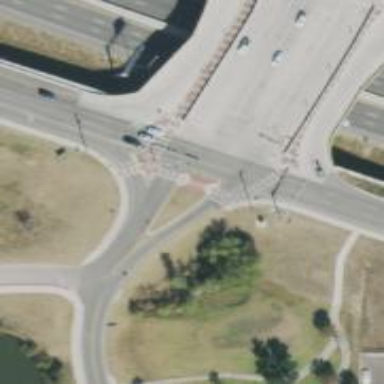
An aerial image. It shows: Marked footway crossing with pedestrian island.